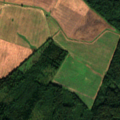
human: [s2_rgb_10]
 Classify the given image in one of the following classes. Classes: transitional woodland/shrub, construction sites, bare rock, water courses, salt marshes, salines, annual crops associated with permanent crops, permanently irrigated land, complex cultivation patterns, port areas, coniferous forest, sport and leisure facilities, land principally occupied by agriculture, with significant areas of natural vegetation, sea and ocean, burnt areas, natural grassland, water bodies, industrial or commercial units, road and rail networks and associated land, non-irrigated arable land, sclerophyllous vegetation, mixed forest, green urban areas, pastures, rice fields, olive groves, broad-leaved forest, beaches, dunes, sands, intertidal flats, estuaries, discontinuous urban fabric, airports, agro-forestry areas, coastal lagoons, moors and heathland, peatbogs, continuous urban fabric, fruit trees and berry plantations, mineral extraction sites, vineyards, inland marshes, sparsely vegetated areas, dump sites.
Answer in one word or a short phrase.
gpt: non-irrigated arable land, mixed forest, transitional woodland/shrub